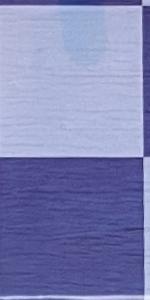
Label: Empty